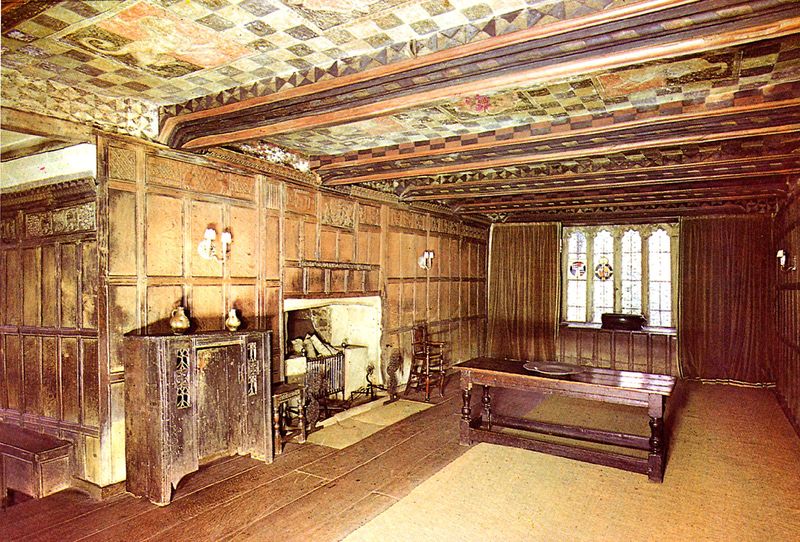
Titel: Derbyshire, Haddon Hall
Standort: Bakewell (EU - GB - England - Derbyshire)
Schlagwörter: fenster, holz, lampen, raum, stuhl, tisch, zimmer, karo, teppich, teller, möbel, vorhang, boden, interieur, decke, kamin, schrank, dielen, hocker, schemel, gardine, balken, edel, schick, fotografie, holzdecke, intarsien, kerzenständer, kerzenhalter, krüge, kassetten, kassettendecke, löwe, vertäfelung, wandverkleidung, tudorstil, kam, gotische stube, maßwerkfries, ntisch, ofenschirn